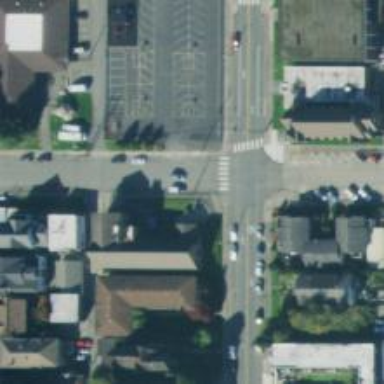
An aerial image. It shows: Uncontrolled and unmarked road crossing.